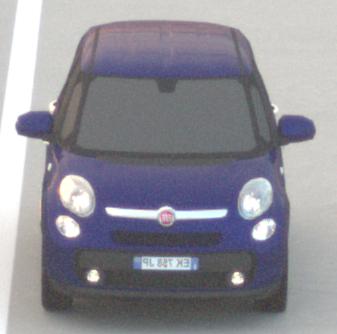
Make: Fiat
Model: 500L 1.4 16V
Detailed model: 500L (199)
Model produced from: 2012/10
Model produced until: 2017/05
Doors: 5
Color: blue
Road condition: dry road
Daytime: sunrise or sunset
Contrast: low contrast